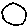
Label: circle